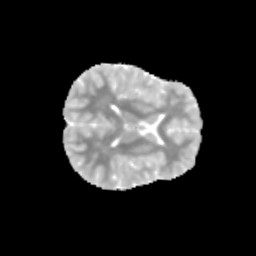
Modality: MD
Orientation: axial
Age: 12
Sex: female
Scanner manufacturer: siemens
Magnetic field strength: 3 T
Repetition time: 3.8 s
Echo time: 0.07 s